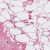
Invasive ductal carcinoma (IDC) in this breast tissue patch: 0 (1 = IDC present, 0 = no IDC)